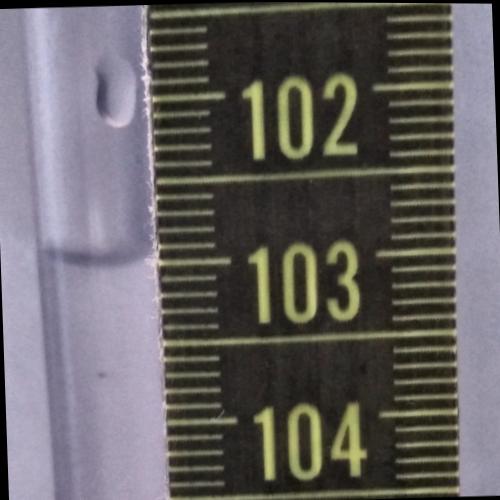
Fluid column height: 103.0 cm